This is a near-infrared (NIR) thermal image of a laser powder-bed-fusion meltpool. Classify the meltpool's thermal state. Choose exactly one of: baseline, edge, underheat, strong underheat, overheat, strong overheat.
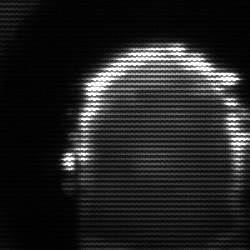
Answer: baseline